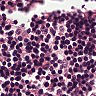
Metastatic tissue present: no